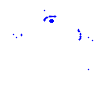
Particle: pion